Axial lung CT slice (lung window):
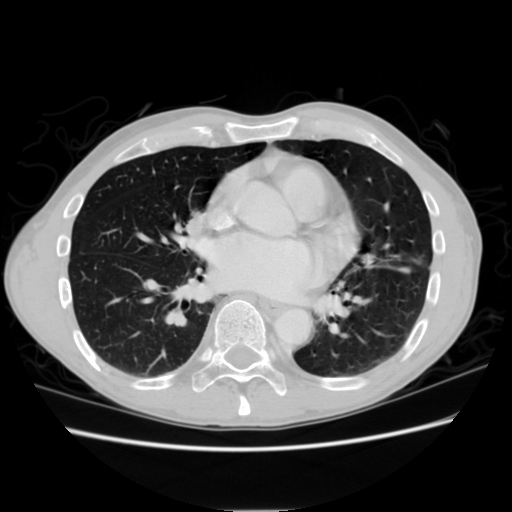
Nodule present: no